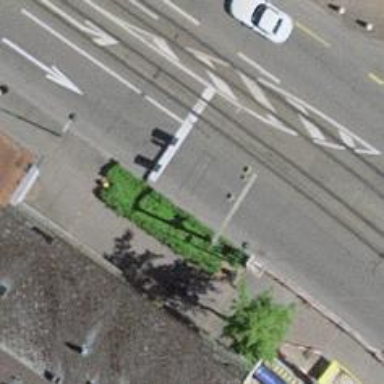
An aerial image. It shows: Road with traffic signals.